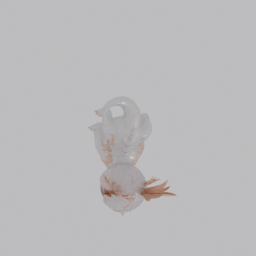
Label: animals